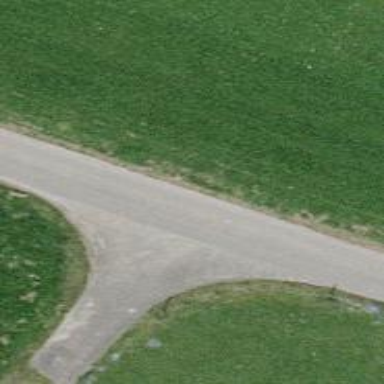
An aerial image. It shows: Asphalt track with grade1 tracktype.